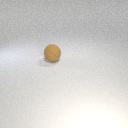
large brown rubber sphere